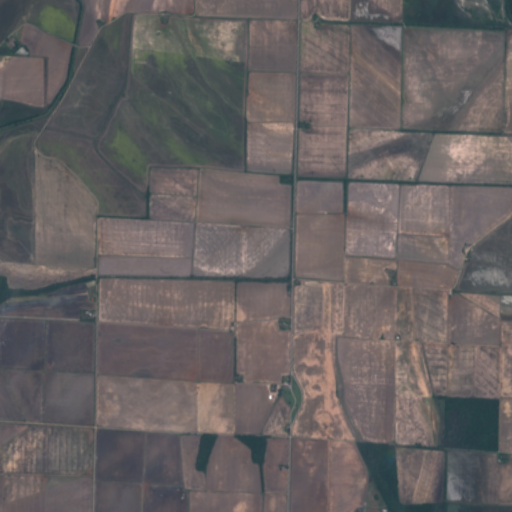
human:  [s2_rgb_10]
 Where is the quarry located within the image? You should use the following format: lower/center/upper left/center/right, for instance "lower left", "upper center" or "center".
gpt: There is no quarry in the image.